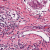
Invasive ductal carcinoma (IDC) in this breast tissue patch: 0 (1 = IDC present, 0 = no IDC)